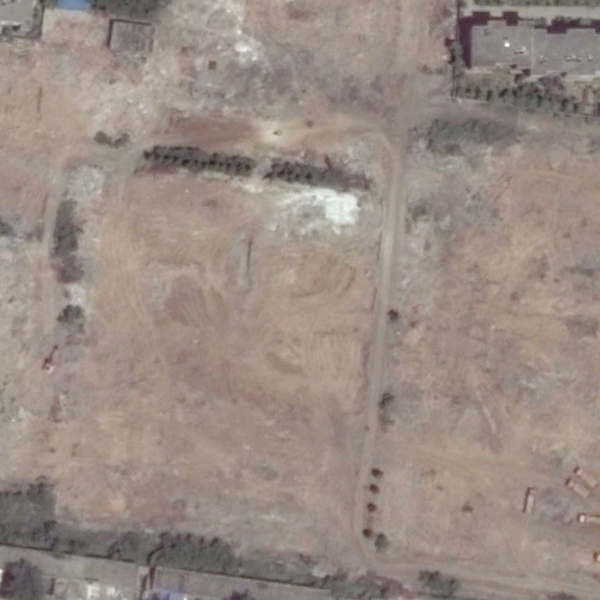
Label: BareLand